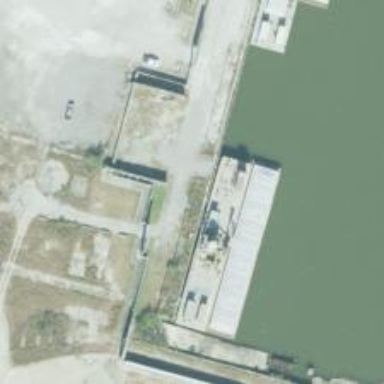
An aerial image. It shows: Lock gate along waterway.